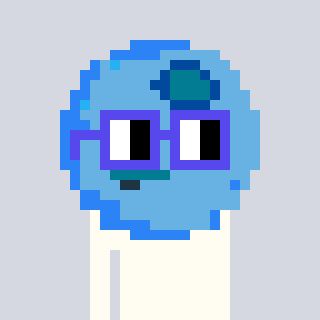
a pixel art character with square blue glasses, a blueberry-shaped head and a magenta-colored body on a cool background